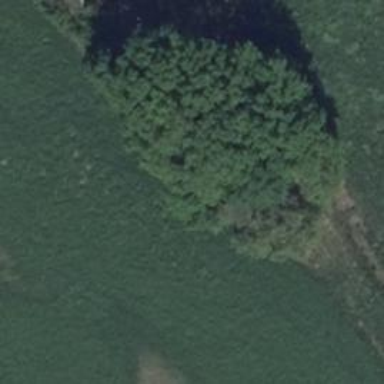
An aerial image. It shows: Hunting stand.